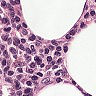
Metastatic tissue present: no